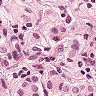
Metastatic tissue present: yes